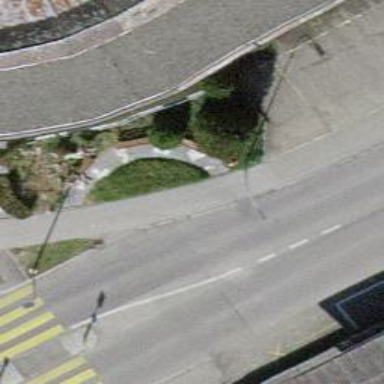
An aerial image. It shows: Brown bench in the vicinity.